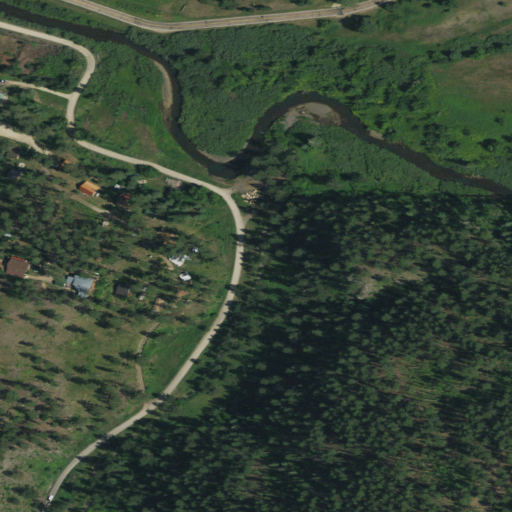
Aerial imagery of valley in South Dakota named Nugget Gulch containing evergreen forest, shrub, open development, low intensity development, and grassland